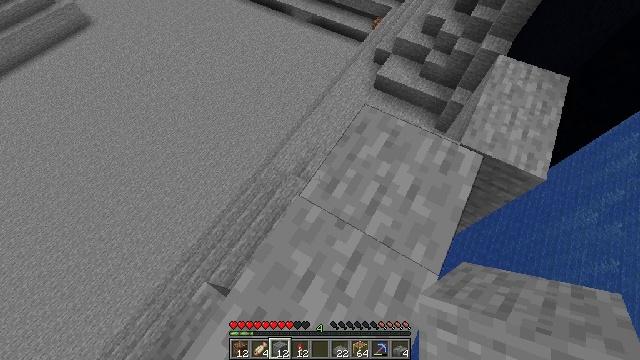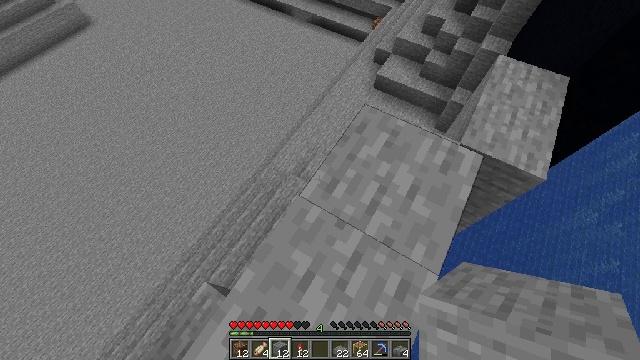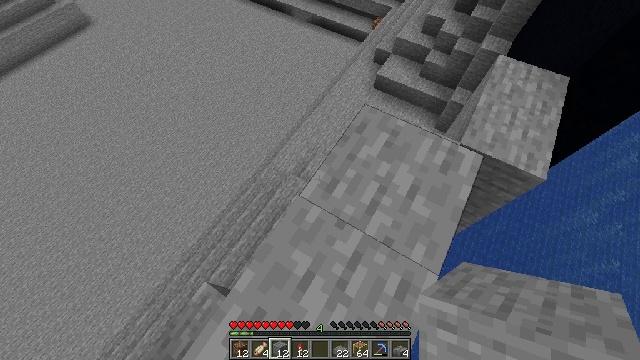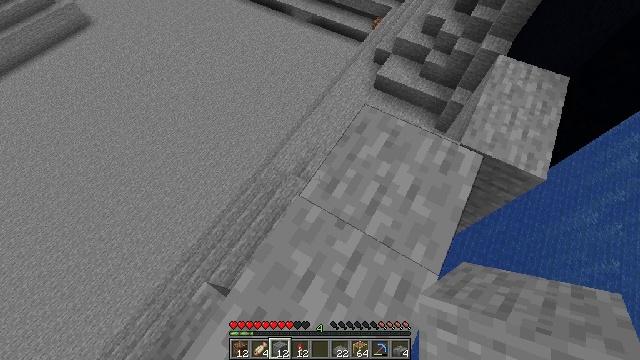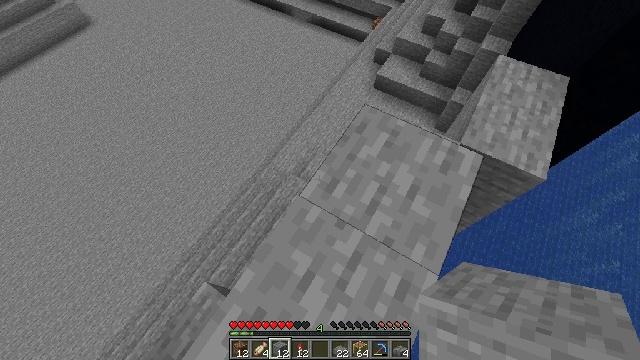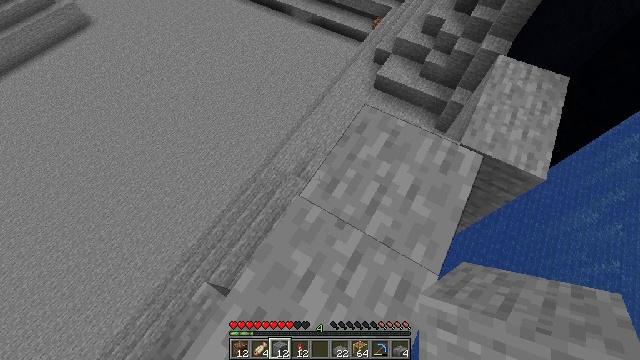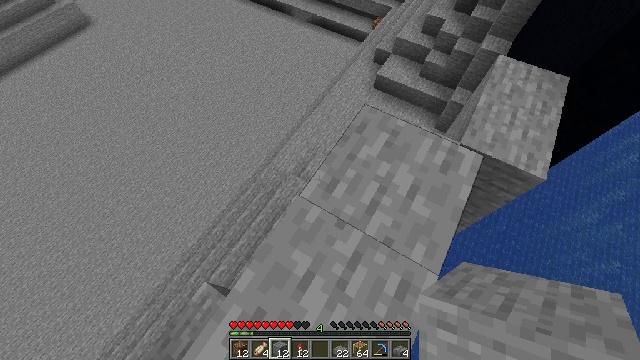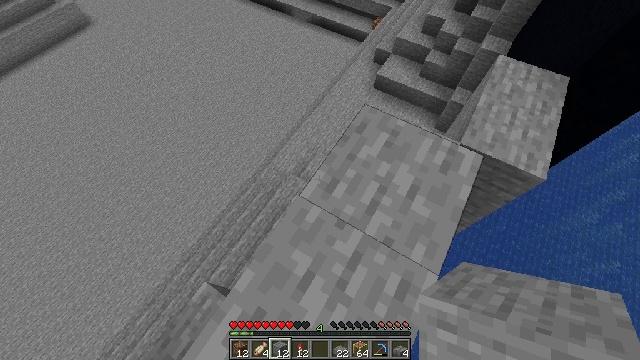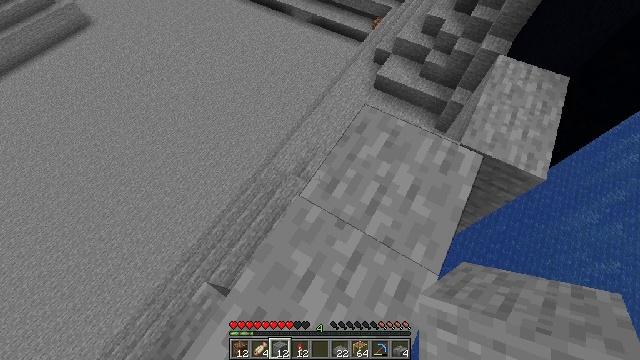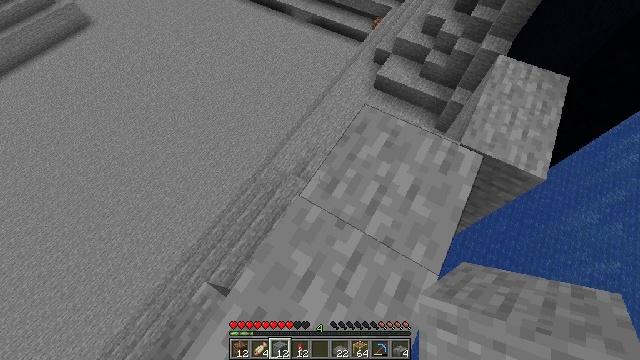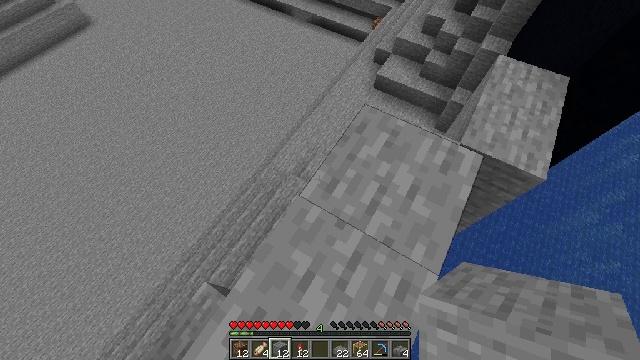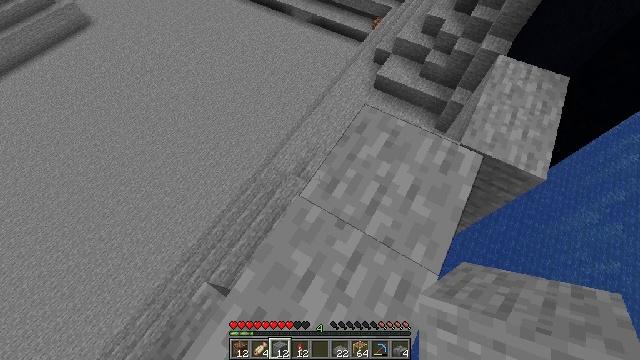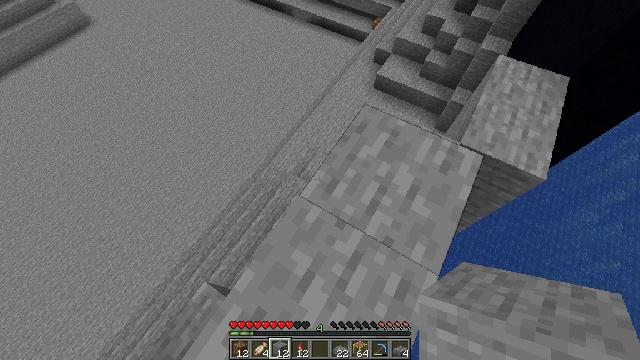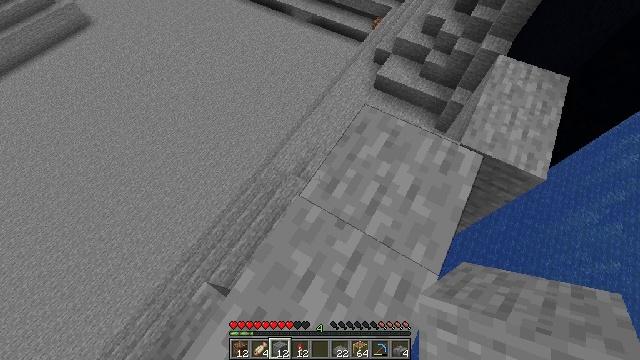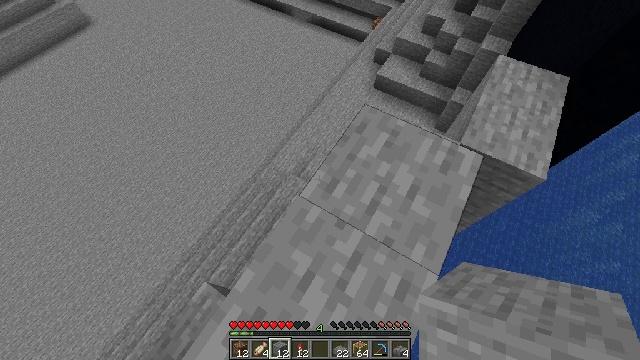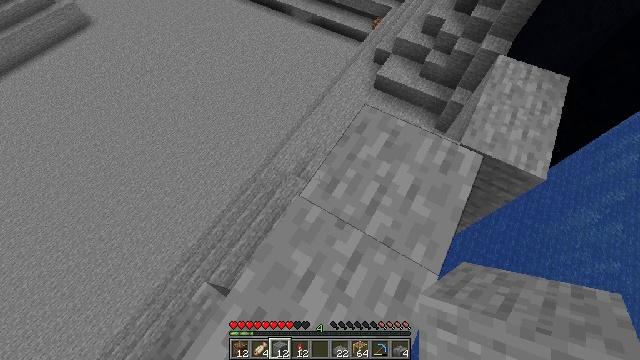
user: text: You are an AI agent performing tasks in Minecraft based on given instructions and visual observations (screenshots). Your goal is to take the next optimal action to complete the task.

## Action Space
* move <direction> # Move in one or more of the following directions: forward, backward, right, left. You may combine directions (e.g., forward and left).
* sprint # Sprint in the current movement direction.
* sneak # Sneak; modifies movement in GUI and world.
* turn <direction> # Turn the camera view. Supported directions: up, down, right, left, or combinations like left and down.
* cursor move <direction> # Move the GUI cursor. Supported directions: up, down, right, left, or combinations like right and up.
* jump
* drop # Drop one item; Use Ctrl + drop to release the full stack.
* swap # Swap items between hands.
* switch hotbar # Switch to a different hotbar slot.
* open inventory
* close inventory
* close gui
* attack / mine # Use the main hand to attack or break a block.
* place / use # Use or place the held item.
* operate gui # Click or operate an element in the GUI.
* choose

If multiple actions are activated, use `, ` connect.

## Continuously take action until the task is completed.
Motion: motion action
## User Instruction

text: Attack the shulker box to pick it up.
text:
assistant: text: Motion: no_op
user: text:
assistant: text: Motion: no_op
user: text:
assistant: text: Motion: no_op
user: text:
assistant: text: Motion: no_op
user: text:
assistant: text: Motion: no_op
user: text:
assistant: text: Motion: no_op
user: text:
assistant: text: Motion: no_op
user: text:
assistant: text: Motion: no_op
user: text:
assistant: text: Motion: no_op
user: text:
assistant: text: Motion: no_op
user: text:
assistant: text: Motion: no_op
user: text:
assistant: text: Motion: no_op
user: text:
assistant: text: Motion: no_op
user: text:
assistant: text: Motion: no_op
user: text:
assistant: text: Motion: no_op
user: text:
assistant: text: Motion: no_op
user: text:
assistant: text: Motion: no_op
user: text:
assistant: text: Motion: no_op
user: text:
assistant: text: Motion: no_op
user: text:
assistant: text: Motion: no_op
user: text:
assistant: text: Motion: no_op
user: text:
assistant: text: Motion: no_op
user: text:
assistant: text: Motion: no_op
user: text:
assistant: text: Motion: no_op
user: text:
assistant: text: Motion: no_op
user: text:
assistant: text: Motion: no_op
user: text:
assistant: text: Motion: no_op
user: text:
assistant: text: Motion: no_op
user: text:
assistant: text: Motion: no_op
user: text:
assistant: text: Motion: no_op